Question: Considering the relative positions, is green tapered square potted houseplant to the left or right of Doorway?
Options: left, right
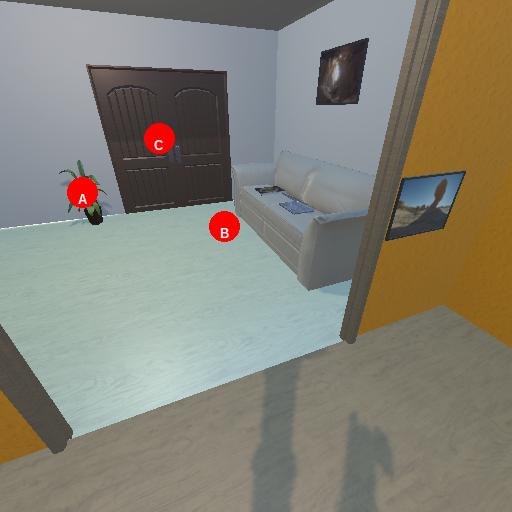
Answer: left